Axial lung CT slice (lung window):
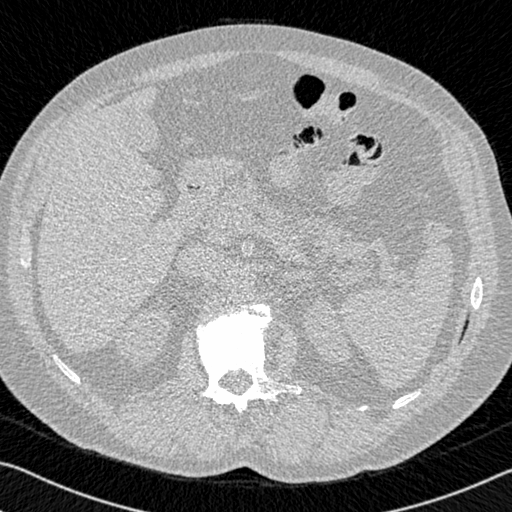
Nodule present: no